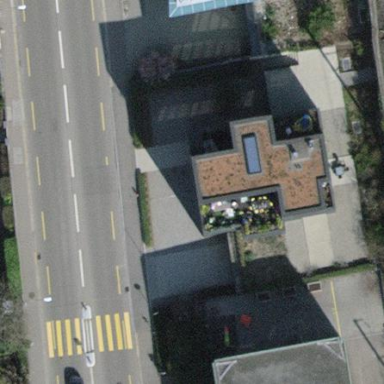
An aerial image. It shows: Building with flat roof oriented across its structure.